Question: I want to depict a network graphically (one IP connecting to different IPs) , where i can show one node connecting to two or more nodes.Something like this.Suggest me some library in JAVA which can help me in doing this.

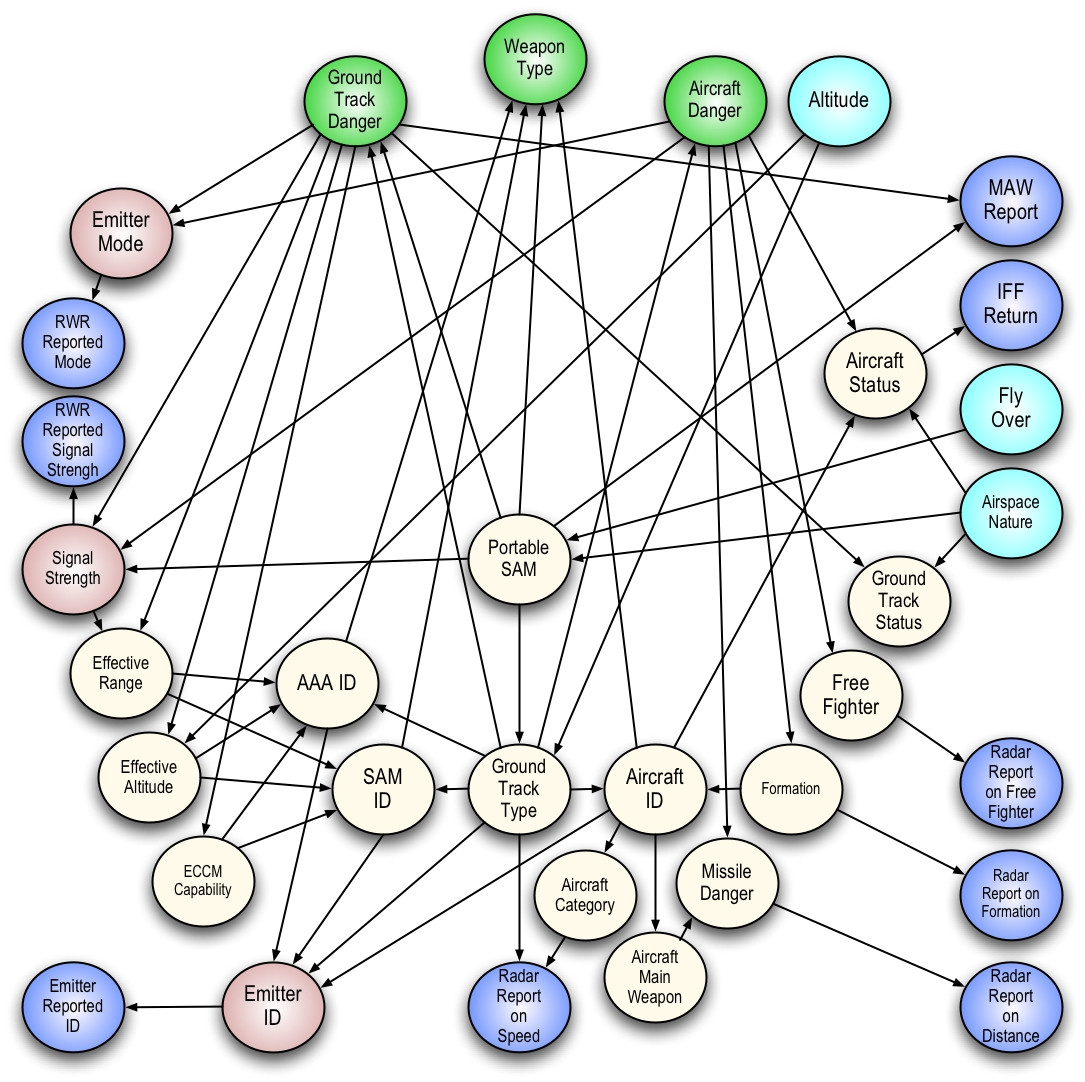
Answer: Maybe jgraph could be used?
<URL>
Or NetBeans Visual Library?
<URL>